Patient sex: F
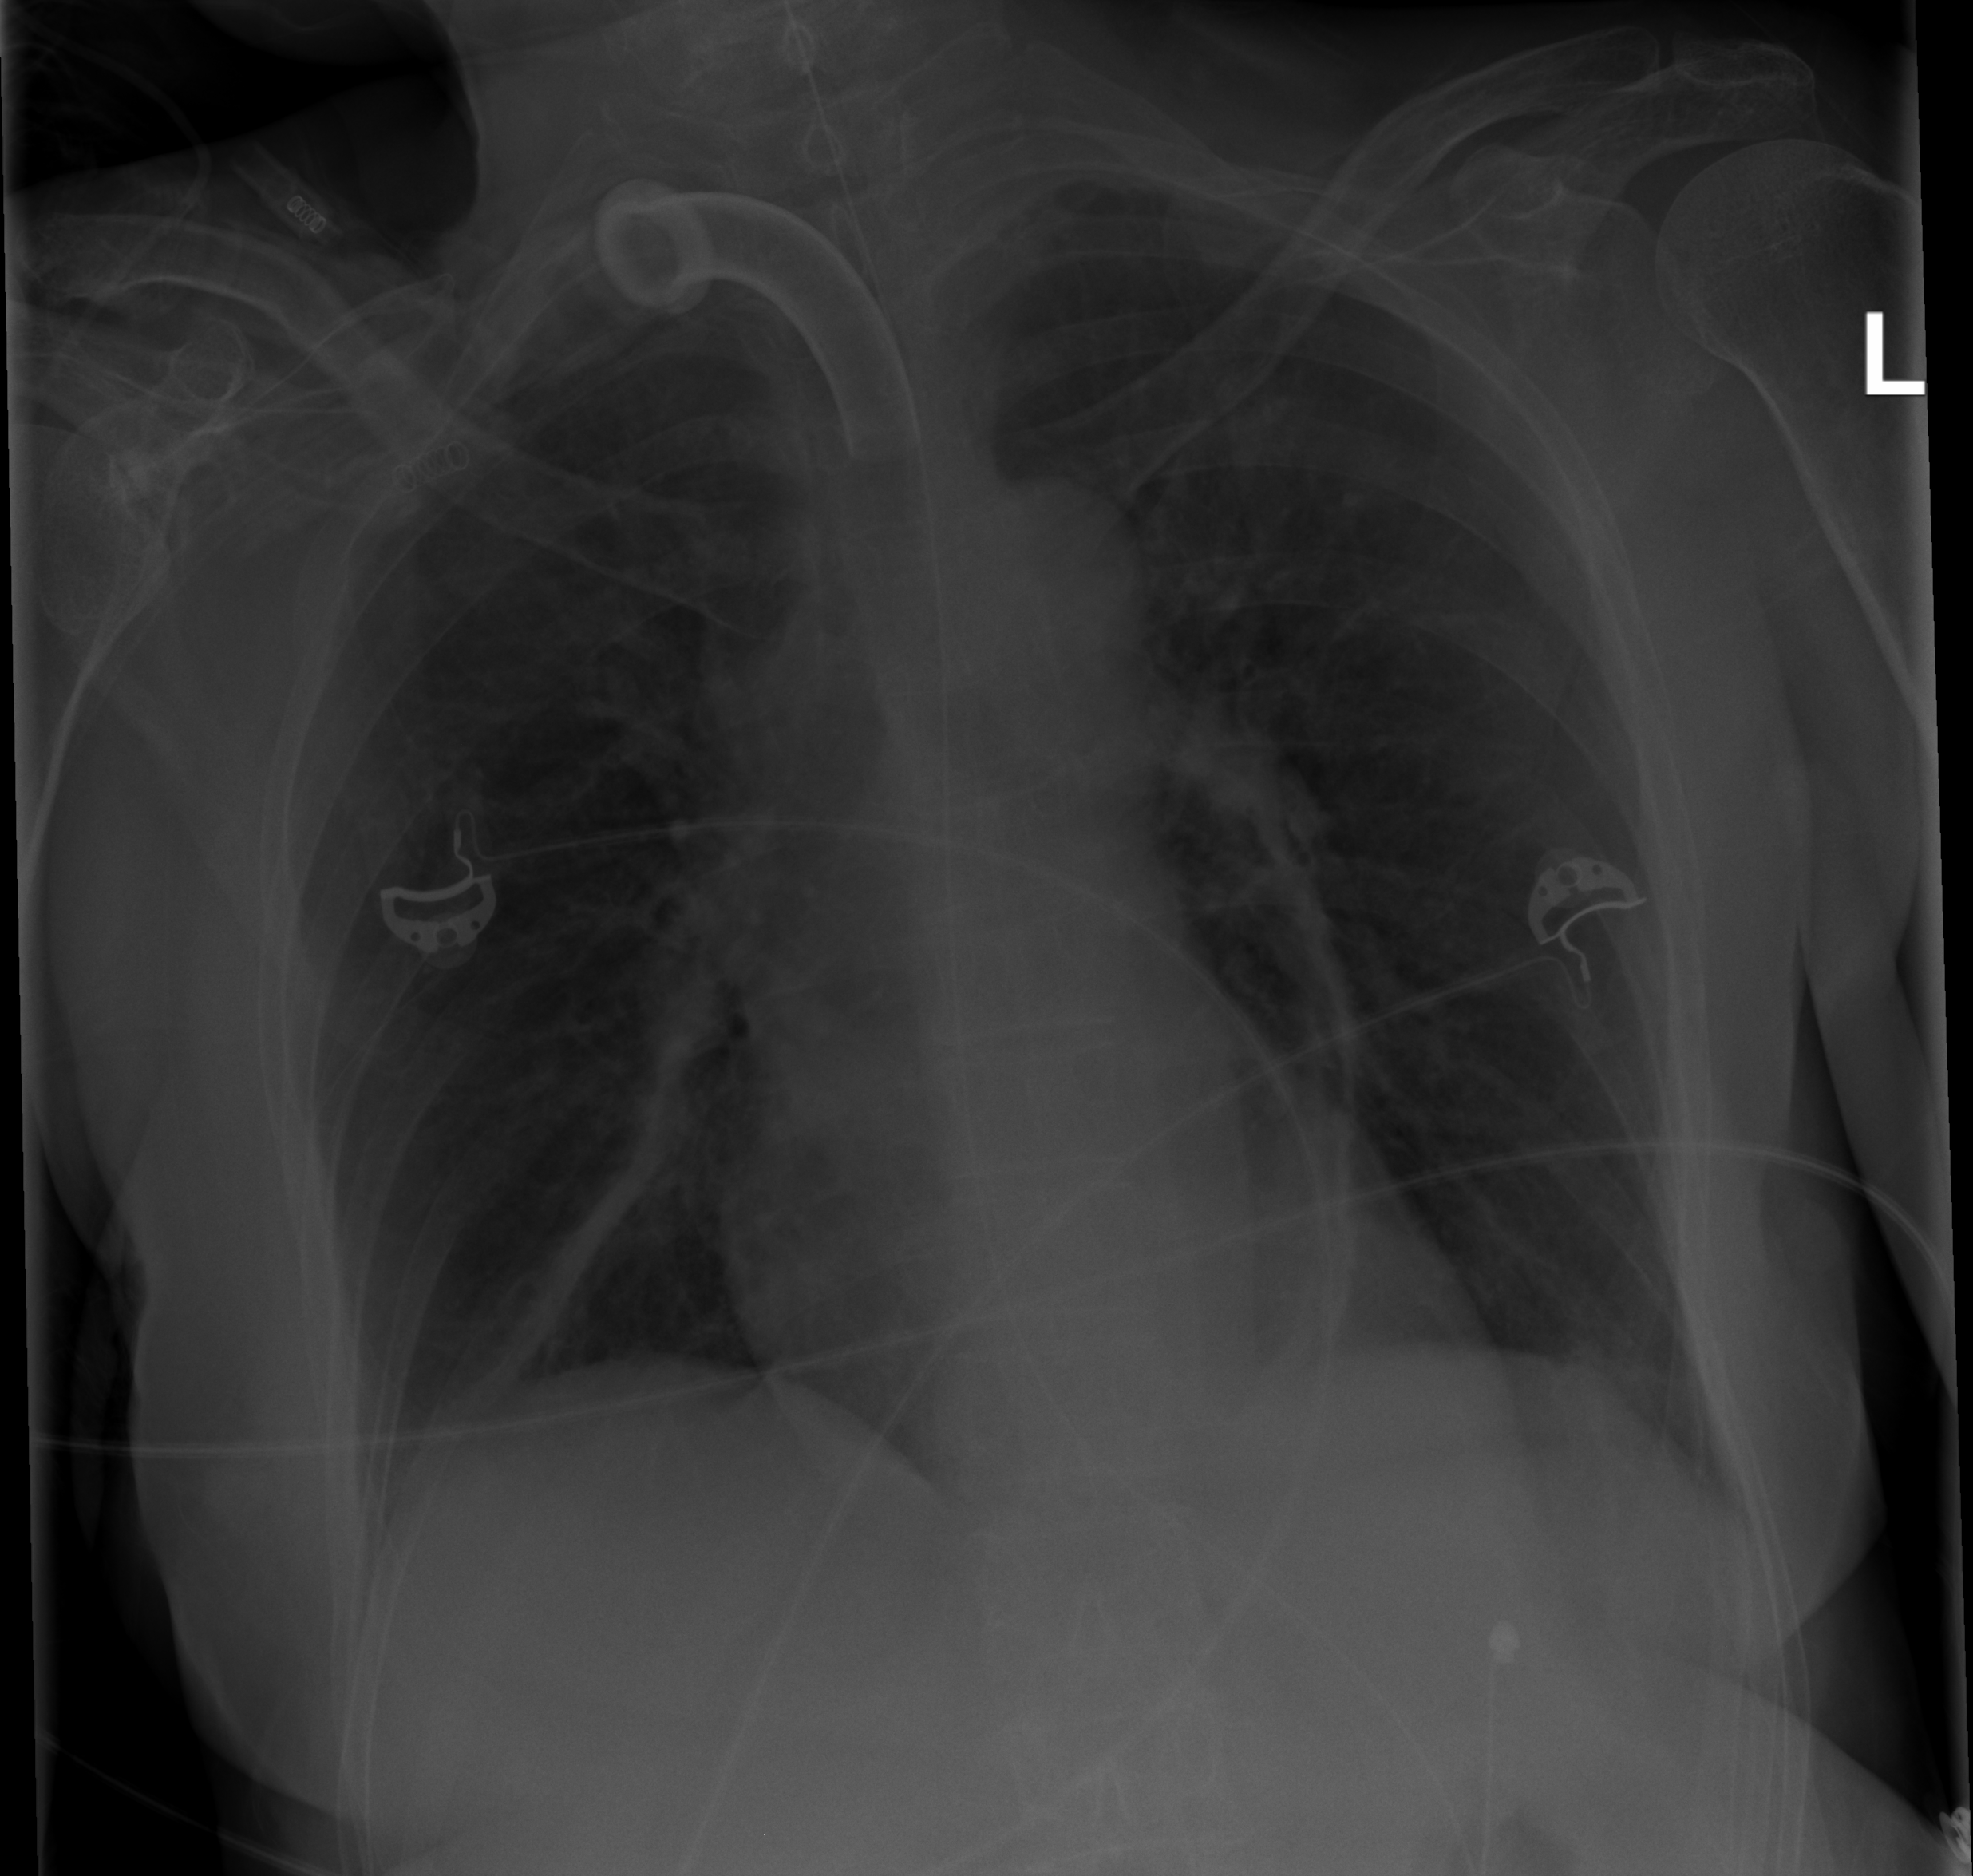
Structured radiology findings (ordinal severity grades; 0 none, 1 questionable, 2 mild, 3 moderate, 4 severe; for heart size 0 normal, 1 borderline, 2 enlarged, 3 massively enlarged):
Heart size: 0
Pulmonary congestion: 0
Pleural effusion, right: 0
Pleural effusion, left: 0
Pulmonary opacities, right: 0
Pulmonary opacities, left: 0
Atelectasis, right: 2
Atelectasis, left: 2